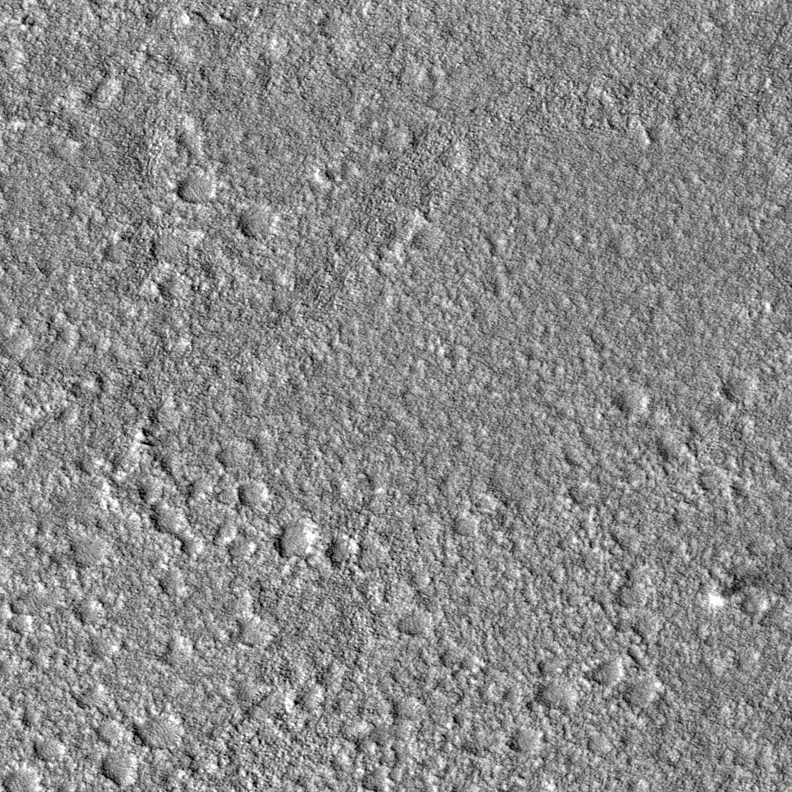
Label: dustdevil